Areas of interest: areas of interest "Logistics and Express Delivery"
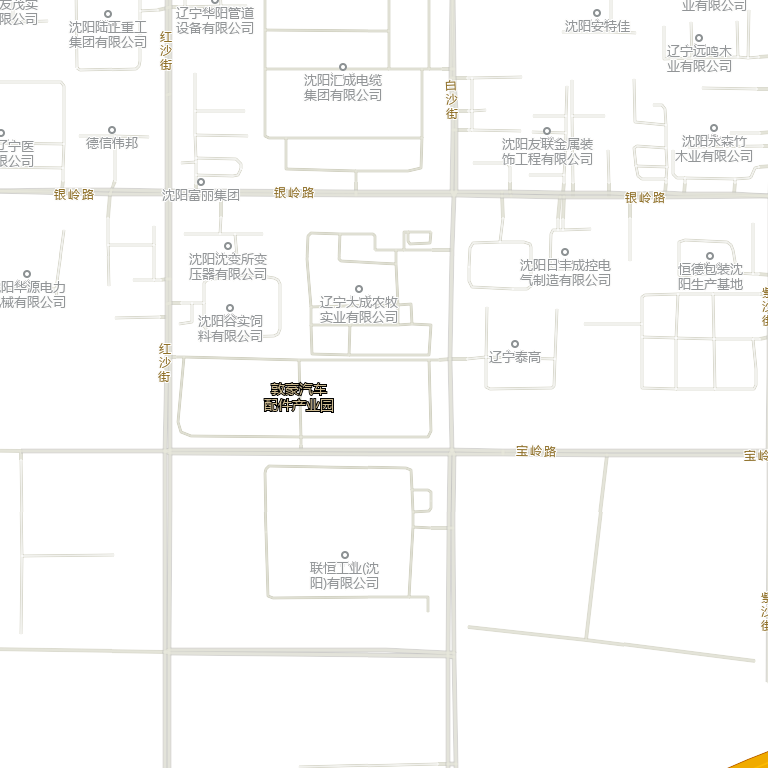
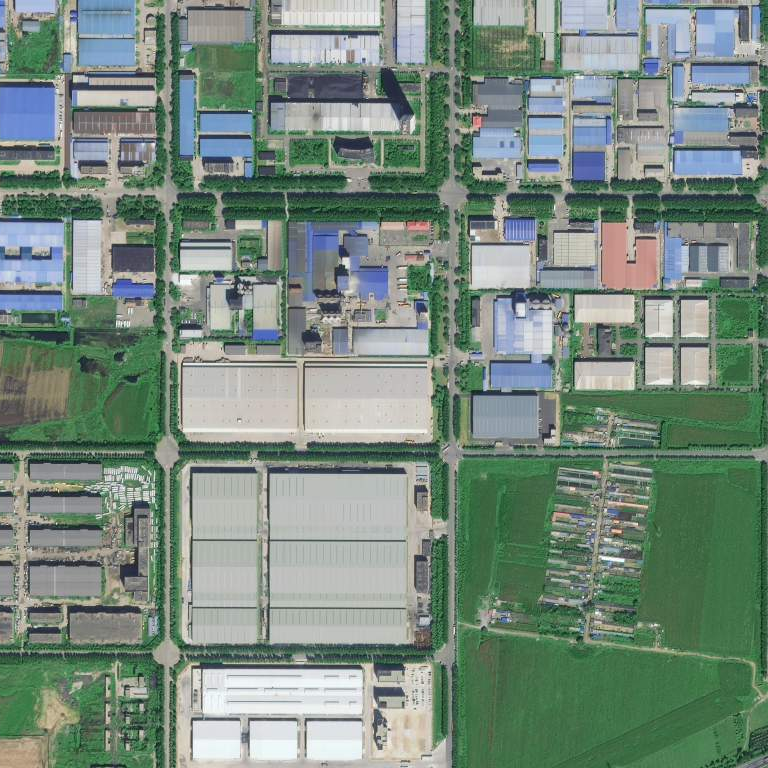